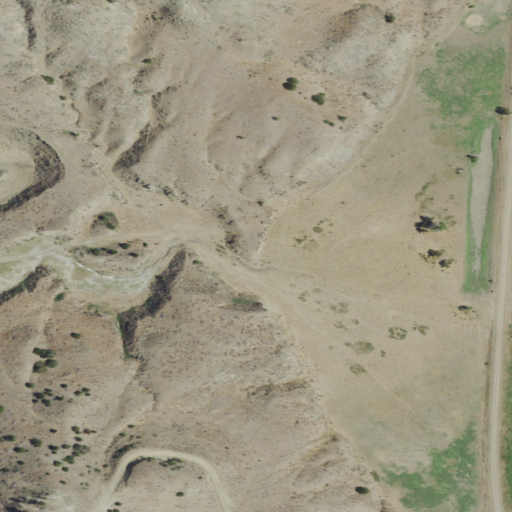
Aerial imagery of valley in Montana named Biggett Coulee containing shrub, herbaceous wetlands, grassland, evergreen forest, woody wetlands, and cultivated crops